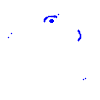
Particle: kaon